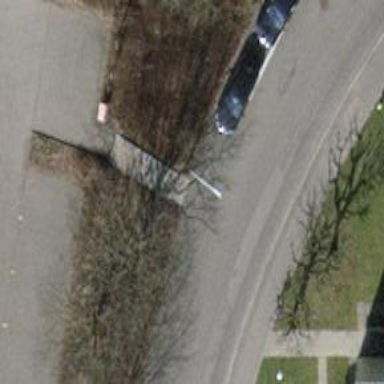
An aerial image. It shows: Set of steps on the road.